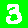
Digit: 3